Question: does anyone know how to make a center gradient fade from light to dark with about an offset of about -20px top?
this is what i've been able to do so far
'''
background-color:#303030;
background-image:-moz-linear-gradient(left,#282828,#616161,#303030);
background-image:-webkit-linear-gradient(left,#282828,#616161,#303030);
background-image:-o-linear-gradient(left,#282828,#616161,#303030);
background-image:-ms-linear-gradient(left,#282828,#616161,#303030);
background-image:linear-gradient(left,#282828,#616161,#303030);
'''

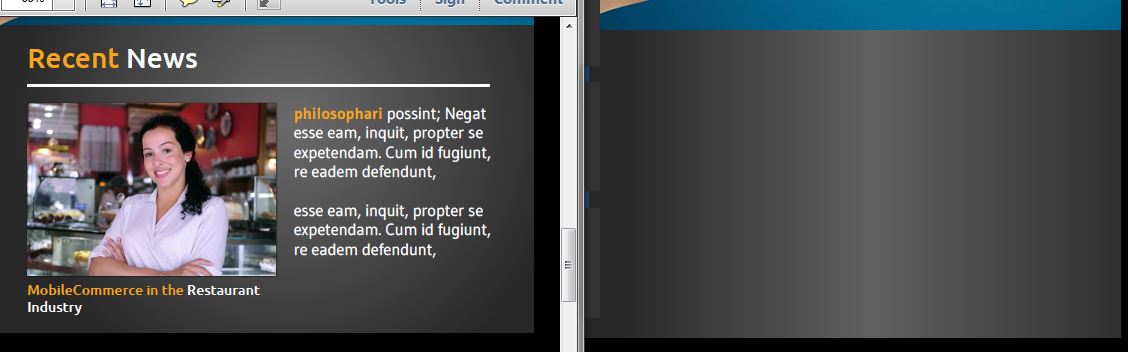
Answer: The left isn't a linear gradient, it looks radial. Here's an example of how to do one with an offset:
<URL>
Basically use something like this (apply proper prefixes, and not supported in older IEs):
'''
background: radial-gradient(center 20px, circle, #616161 0%, #616161 20%, #282828 100%);
'''